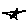
Label: star